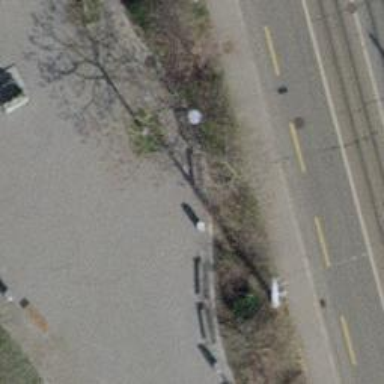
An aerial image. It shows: Bench.